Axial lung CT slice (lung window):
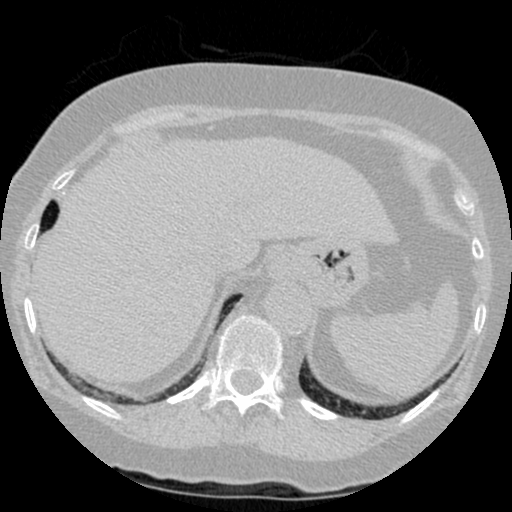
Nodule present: no